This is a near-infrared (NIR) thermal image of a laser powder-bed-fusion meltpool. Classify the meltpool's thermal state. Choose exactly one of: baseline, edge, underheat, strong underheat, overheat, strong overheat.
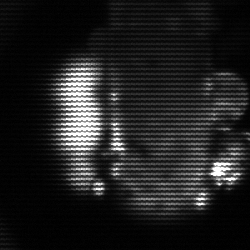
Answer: strong underheat